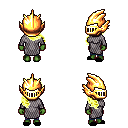
a pixel art fantasy rpg character, female body template, orc, green skin, chain mail, magenta pants, gold right-swept hairstyle, gold helm, black slippers, four views (front, back, left, right), 2x2 character sprite sheet, small pixel art, hard edges, no anti-aliasing